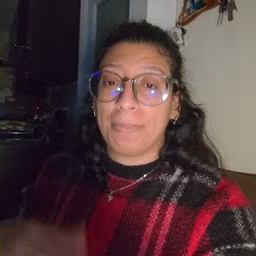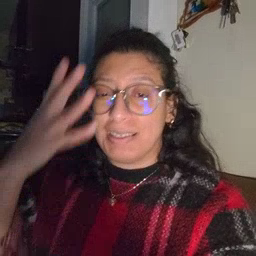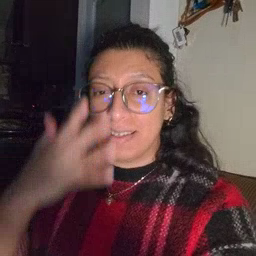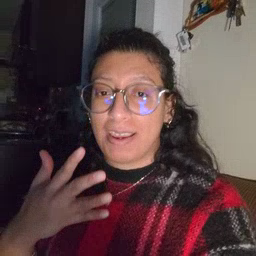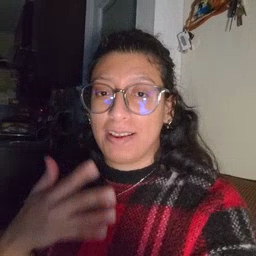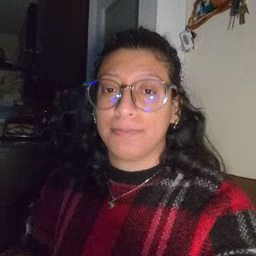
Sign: sad